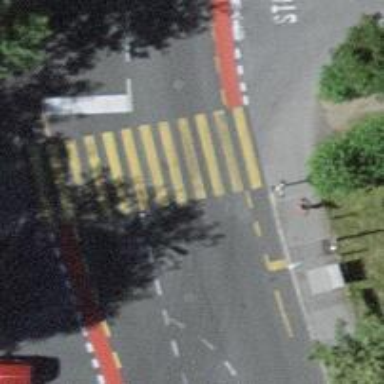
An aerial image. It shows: Zebra crossing with zebra markings.